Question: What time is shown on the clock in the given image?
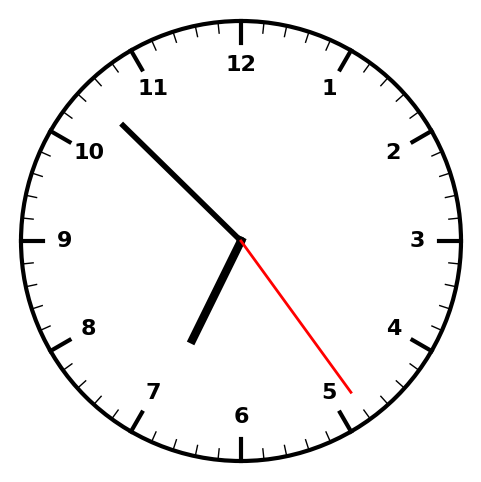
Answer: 06:52:24